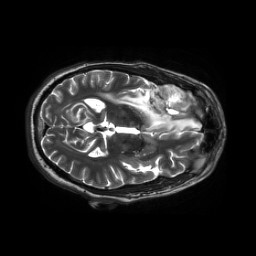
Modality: T2w
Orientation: axial
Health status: ill
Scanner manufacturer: siemens
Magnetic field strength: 3 T
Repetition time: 8.15 s
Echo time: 0.095 s